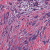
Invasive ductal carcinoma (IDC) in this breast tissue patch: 1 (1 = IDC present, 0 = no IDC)